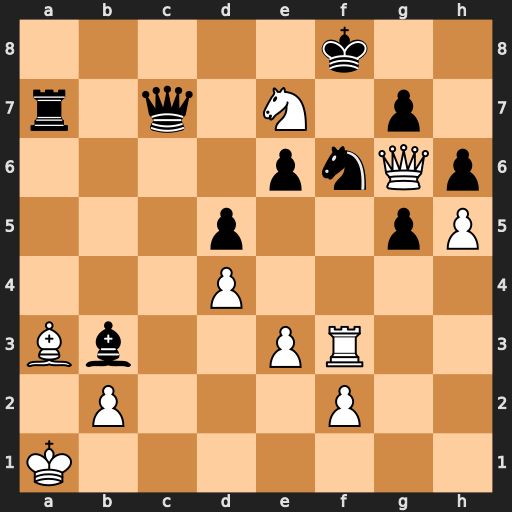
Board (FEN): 5k2/r1q1N1p1/4pnQp/3p2pP/3P4/Bb2PR2/1P3P2/K7
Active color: w
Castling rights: -
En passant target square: -
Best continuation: Rxf6+ gxf6 Qg8#